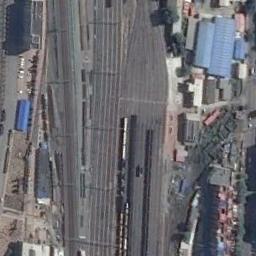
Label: railway